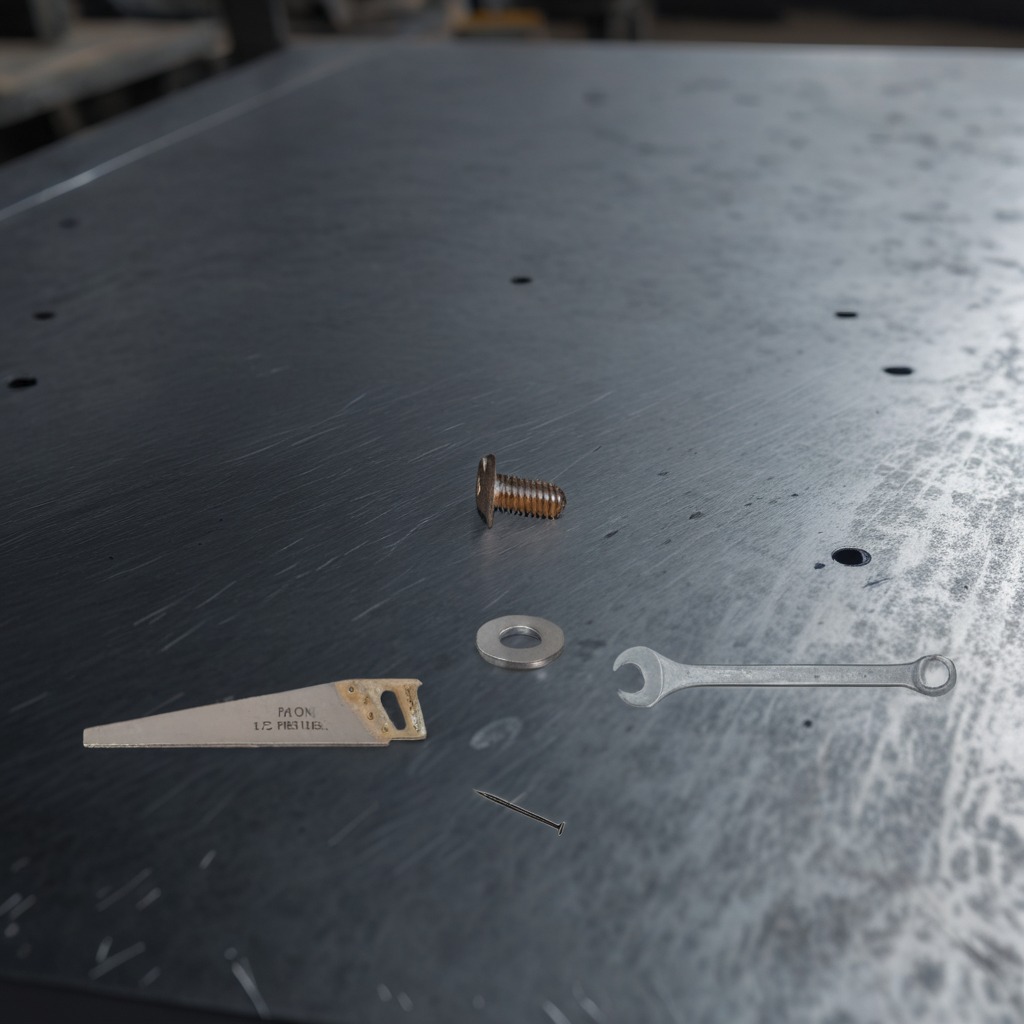
A flat metal washer, a metal machine screw, an iron nail, a handheld metal saw, and a wrench are lying on the cold steel table in a mining workshop.